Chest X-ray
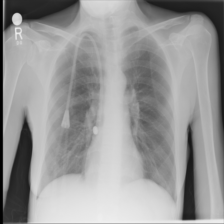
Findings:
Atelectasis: negative
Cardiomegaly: negative
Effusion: negative
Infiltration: negative
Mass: negative
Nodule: negative
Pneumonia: negative
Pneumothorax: negative
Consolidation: negative
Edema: negative
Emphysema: negative
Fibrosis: negative
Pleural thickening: negative
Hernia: negative